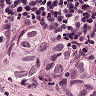
Metastatic tissue present: yes